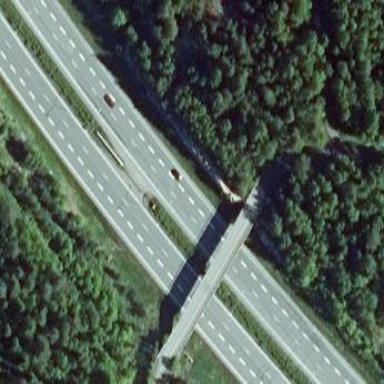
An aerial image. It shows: Viaduct bridge with beam structure.